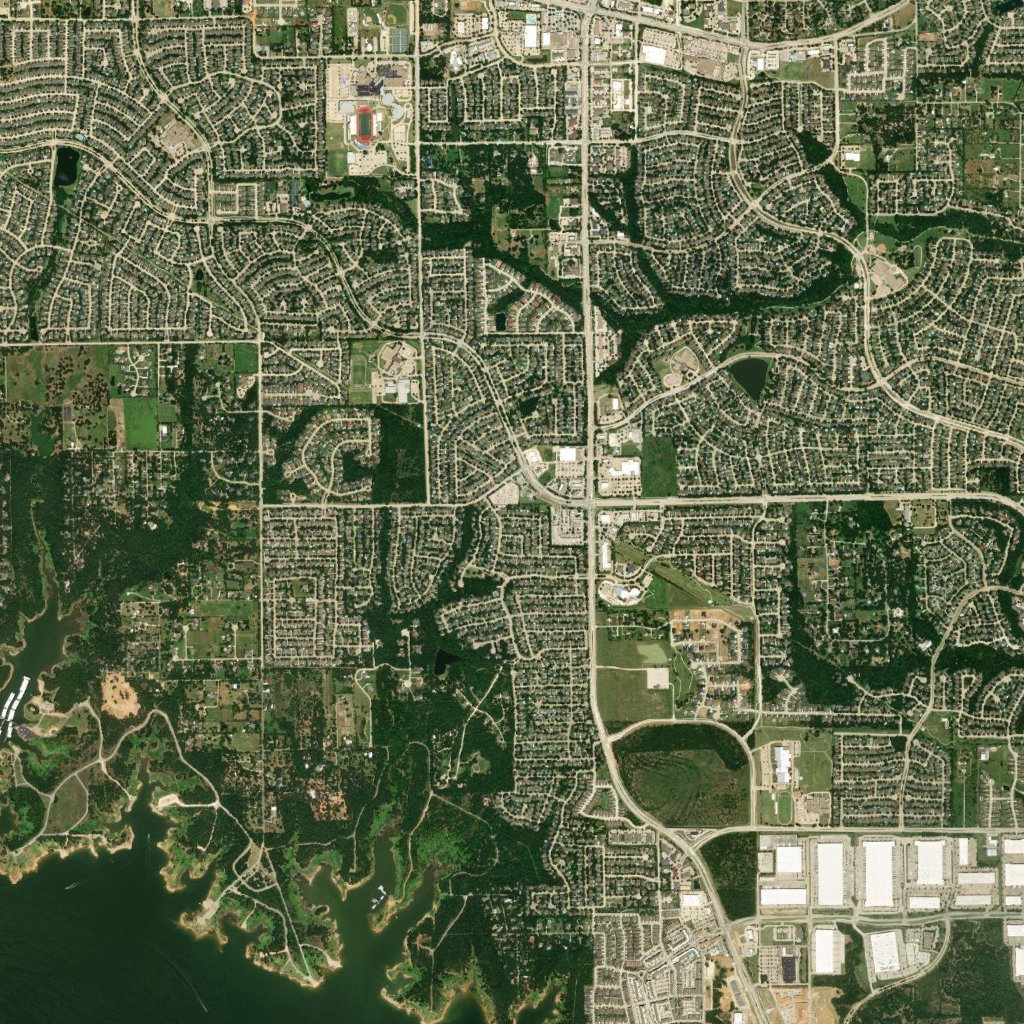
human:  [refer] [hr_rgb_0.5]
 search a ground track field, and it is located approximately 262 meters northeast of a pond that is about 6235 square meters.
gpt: <box>[[34, 10, 36, 13, 0]]</box>

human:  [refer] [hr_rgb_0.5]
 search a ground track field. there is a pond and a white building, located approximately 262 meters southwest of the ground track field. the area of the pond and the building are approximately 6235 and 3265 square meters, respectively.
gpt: <box>[[34, 10, 36, 13, 0]]</box>

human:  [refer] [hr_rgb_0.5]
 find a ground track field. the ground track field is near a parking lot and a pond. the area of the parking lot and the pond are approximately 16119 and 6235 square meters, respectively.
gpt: <box>[[34, 10, 36, 13, 0]]</box>